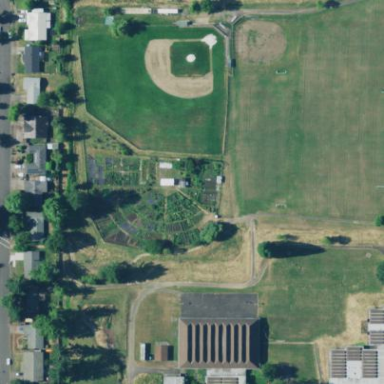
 leisure land intended for communal use."